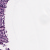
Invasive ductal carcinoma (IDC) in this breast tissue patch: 1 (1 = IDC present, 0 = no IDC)